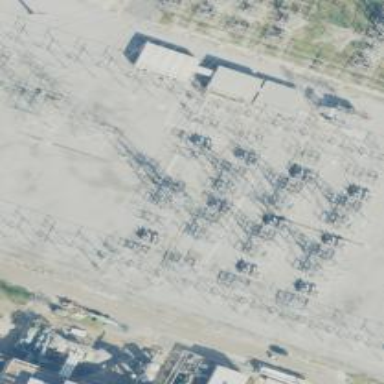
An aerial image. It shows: Switch for power supply.